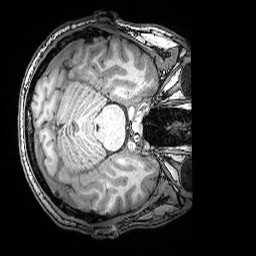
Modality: T1w
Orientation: axial
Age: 29
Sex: male
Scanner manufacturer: siemens
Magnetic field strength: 3 T
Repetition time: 2.53 s
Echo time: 0.00388 s